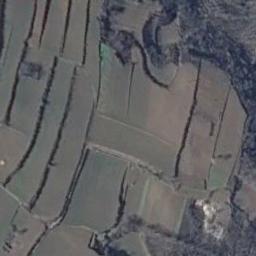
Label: terrace